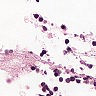
Metastatic tissue present: no